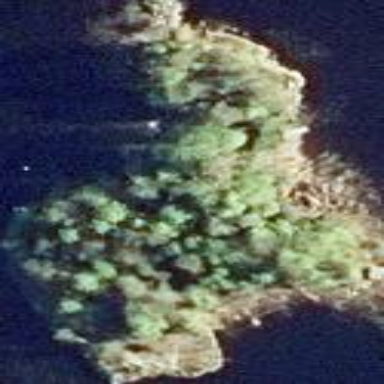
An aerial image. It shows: Islet.